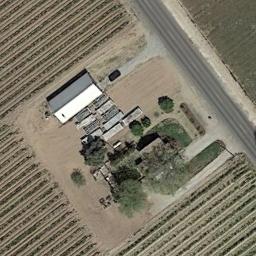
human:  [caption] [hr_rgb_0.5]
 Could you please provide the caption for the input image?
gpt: A path leads to this house with black roof .

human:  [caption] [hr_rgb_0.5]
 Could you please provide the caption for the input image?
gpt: There is a road next to the sparse residential .

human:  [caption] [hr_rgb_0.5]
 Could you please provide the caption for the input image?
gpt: The sparse residential is on the bare land next to the farmland and a road .

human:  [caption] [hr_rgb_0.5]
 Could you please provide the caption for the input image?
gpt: There are several houses of various sizes in the sparse residential area, Surrounded by farmland and a road .

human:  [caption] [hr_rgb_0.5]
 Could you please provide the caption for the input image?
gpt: A sparse residential area with a white building beside the farmland .